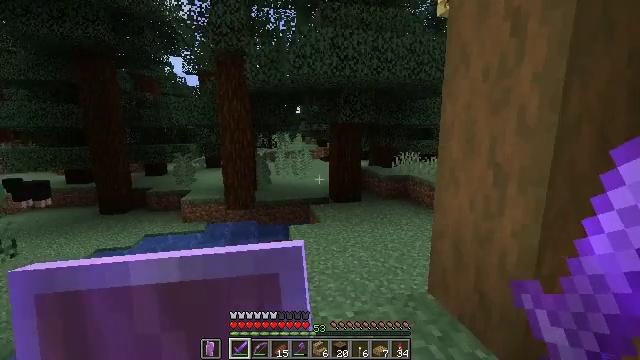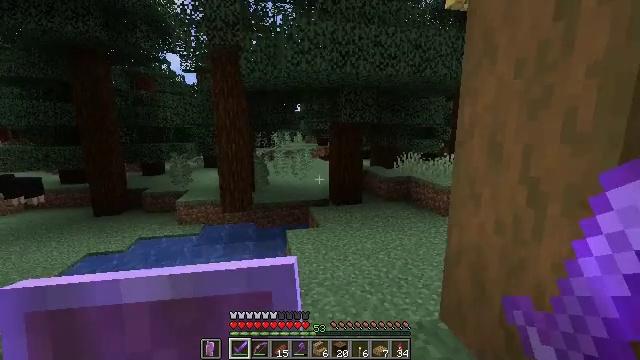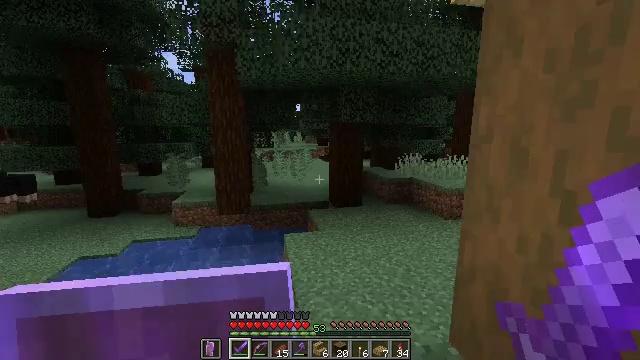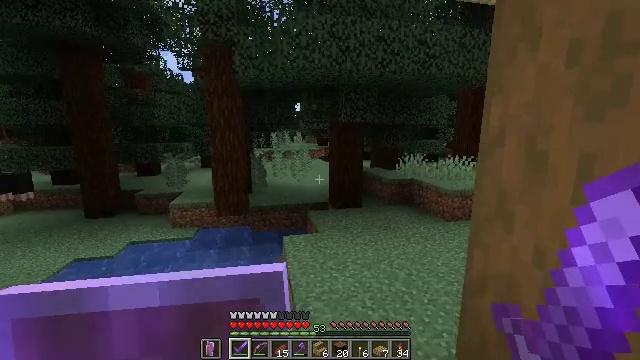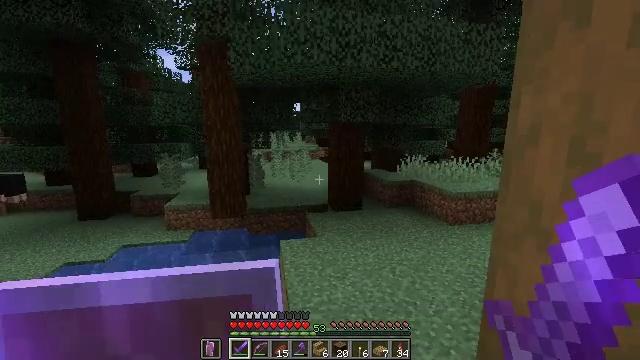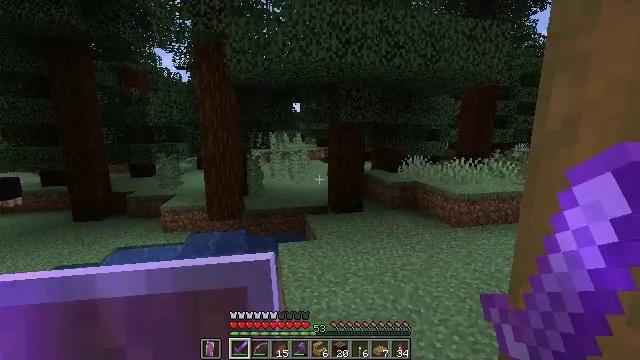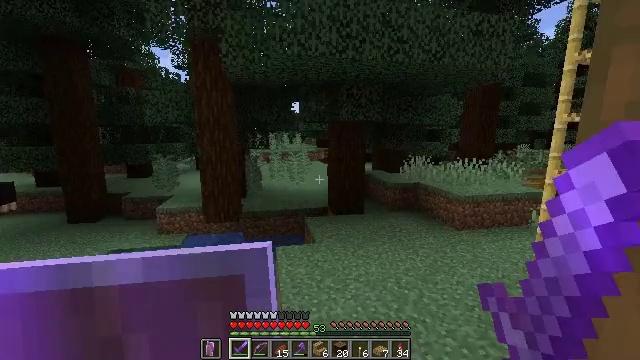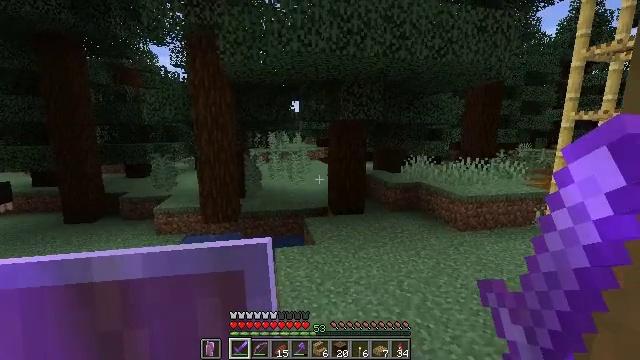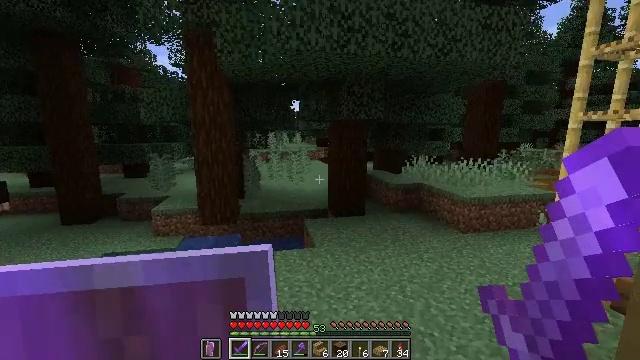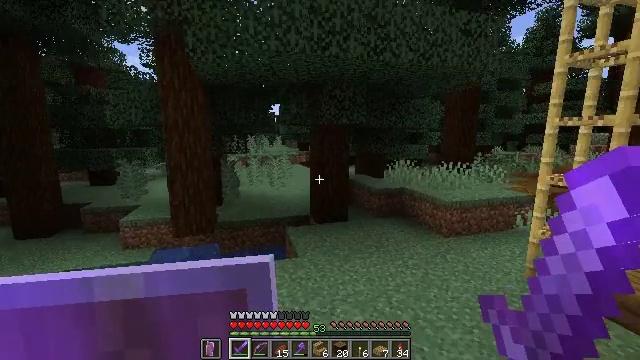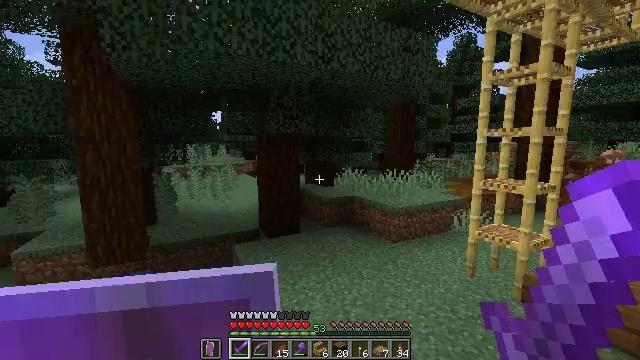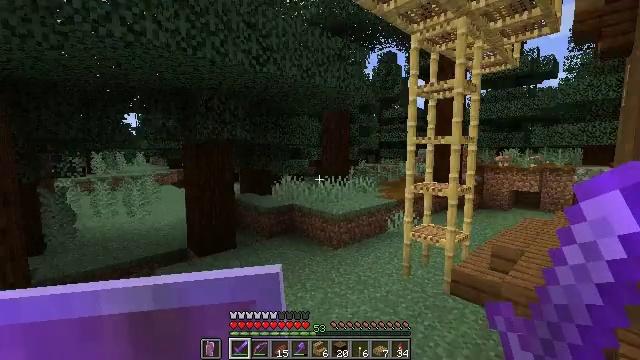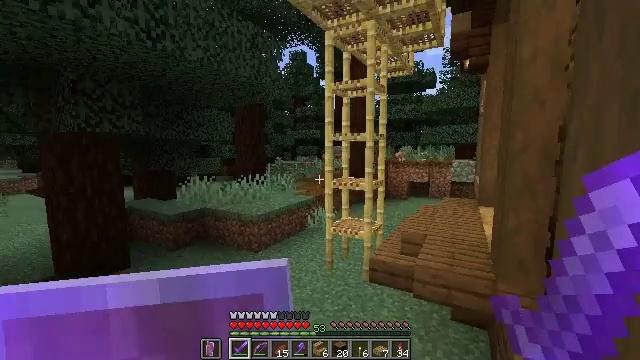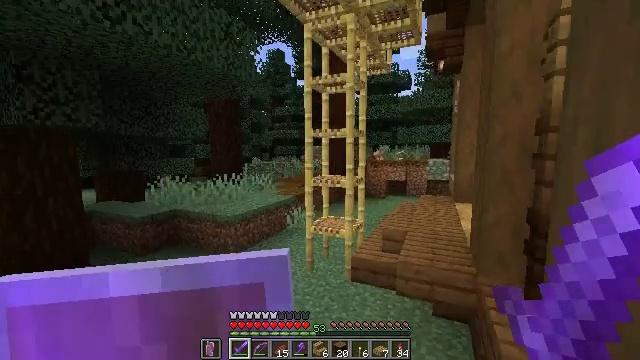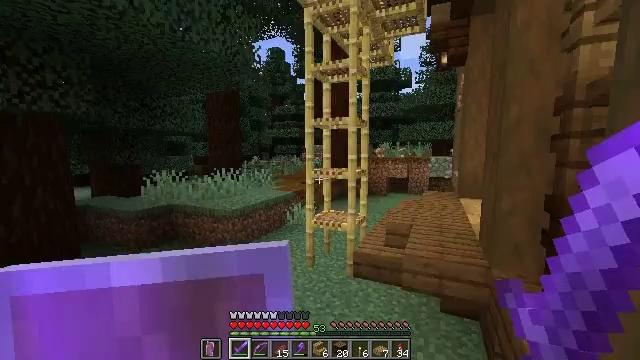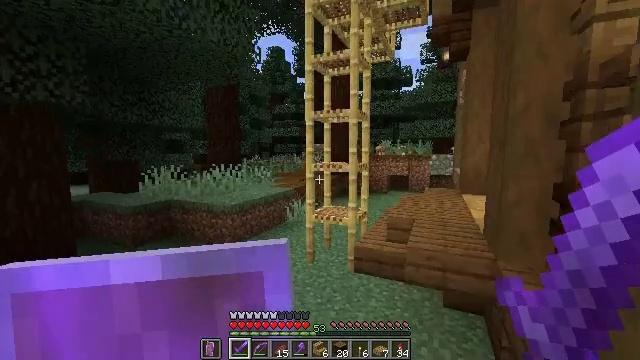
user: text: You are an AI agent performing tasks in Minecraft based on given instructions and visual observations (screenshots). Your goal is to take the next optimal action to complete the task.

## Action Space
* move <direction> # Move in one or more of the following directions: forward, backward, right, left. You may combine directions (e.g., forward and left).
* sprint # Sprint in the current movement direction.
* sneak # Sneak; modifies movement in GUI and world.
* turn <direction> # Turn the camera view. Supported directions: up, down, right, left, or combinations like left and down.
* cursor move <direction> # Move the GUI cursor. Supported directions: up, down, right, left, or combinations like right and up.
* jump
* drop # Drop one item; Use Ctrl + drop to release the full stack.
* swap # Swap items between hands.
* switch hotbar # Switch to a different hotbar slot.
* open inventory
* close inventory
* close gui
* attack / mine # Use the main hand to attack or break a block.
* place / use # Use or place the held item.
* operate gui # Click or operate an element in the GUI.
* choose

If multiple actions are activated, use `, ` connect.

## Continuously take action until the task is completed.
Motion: motion action
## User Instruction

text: Remove the scaffolding structure.
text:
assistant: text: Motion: move forward
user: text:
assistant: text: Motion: move forward
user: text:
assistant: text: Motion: move forward
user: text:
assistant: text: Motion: move forward
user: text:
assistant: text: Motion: move forward
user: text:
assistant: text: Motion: move forward
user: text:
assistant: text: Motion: move forward
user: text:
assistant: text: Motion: move forward
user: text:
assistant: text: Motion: move forward, turn right
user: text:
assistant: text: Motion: move forward, turn right and up
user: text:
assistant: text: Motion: move forward, turn right and up
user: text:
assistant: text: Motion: move forward, turn right
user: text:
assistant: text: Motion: move forward, turn right
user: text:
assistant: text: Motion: move forward
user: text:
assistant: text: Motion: move forward
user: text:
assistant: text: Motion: move forward
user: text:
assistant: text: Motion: move forward and move left, turn right
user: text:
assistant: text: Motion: move forward and move left, turn right
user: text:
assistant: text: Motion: move forward and move left
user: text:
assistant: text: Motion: move forward, turn right
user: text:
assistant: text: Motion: move forward
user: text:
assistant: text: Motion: move forward
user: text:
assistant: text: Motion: move forward
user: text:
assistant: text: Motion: turn left
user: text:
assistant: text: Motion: turn left and down
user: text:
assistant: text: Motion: turn left and down
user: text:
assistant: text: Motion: turn left and down
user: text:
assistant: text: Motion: no_op
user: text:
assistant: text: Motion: no_op
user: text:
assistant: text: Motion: attack / mine